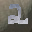
Label: 2